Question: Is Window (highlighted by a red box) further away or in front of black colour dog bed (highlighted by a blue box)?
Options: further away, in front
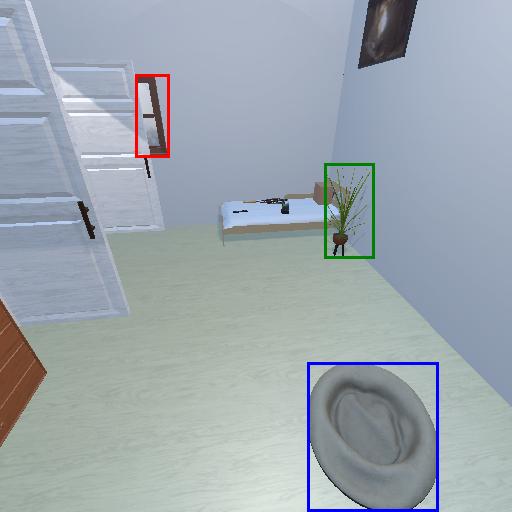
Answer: further away